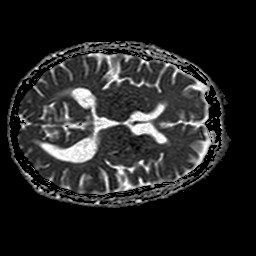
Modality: ADC
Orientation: axial
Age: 61
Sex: male
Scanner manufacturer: philips
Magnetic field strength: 1.5 T
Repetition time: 3.398 s
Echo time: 0.09411 s